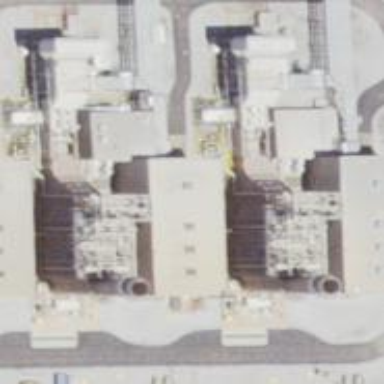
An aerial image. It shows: Gas-powered generator. It is gas turbine type generator.